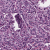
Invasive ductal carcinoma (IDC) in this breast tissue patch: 1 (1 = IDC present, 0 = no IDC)